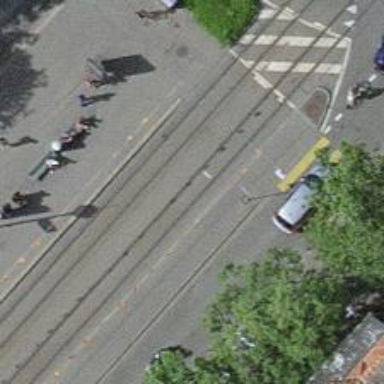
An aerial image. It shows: Tram stop with public transport connection.